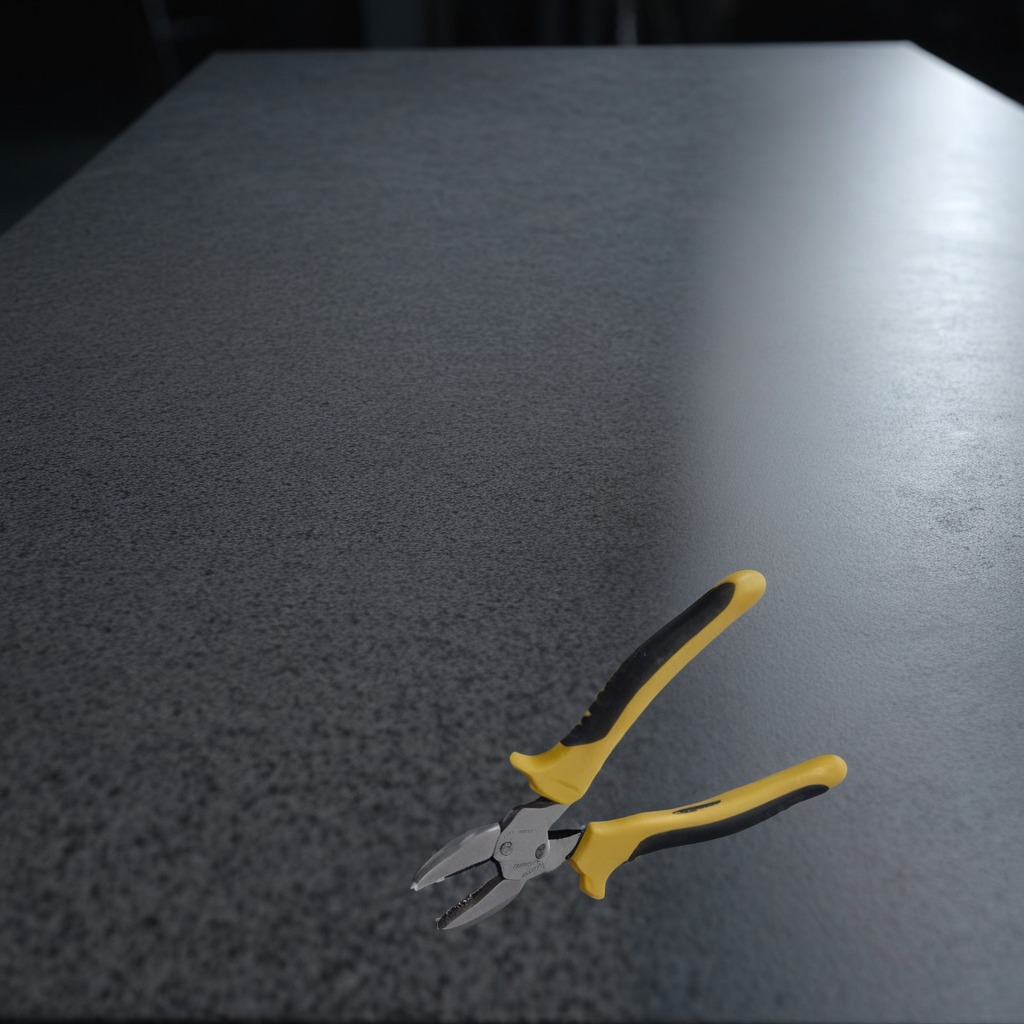
A plier lies on the clean granite table inside a workshop at night dim ambient light soft shadows worn but